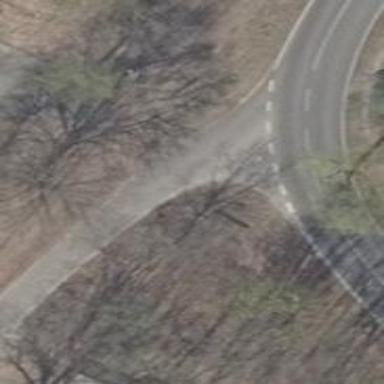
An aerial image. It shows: Road with "give way" sign.